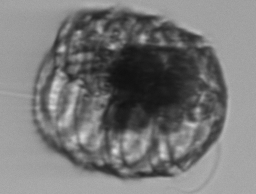
Label: Polykrikos